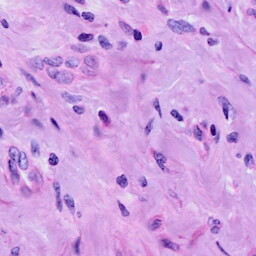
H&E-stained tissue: Cervix